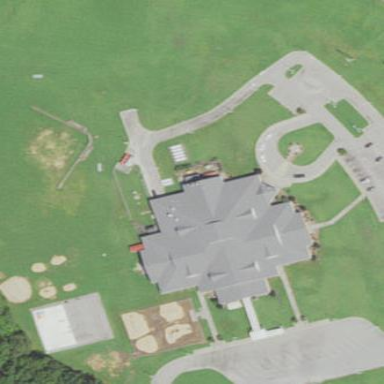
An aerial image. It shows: School.